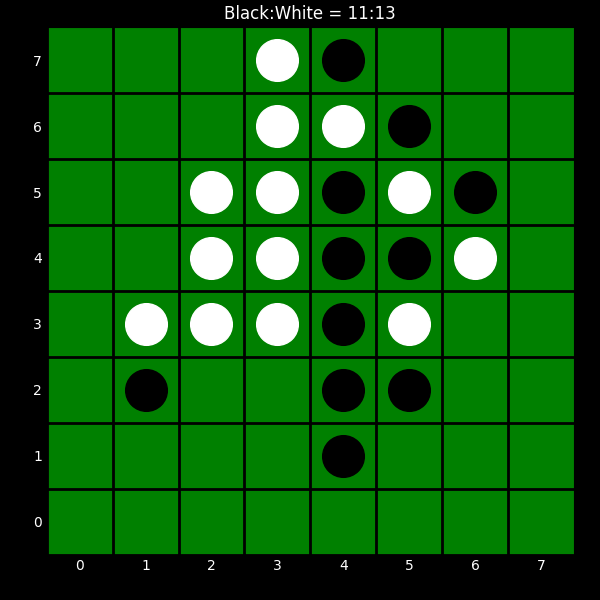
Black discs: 11
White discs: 13